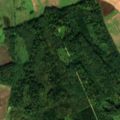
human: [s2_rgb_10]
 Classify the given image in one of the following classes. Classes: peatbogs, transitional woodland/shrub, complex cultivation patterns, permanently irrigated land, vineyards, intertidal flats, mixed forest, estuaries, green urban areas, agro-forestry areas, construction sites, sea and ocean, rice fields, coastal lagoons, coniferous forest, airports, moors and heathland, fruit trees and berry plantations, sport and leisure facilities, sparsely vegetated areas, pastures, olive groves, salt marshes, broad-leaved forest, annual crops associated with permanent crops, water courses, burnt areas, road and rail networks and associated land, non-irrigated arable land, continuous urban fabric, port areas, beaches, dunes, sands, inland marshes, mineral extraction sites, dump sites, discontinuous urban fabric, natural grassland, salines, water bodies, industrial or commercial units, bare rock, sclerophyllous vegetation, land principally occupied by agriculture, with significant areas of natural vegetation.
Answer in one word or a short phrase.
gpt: non-irrigated arable land, broad-leaved forest, mixed forest, transitional woodland/shrub